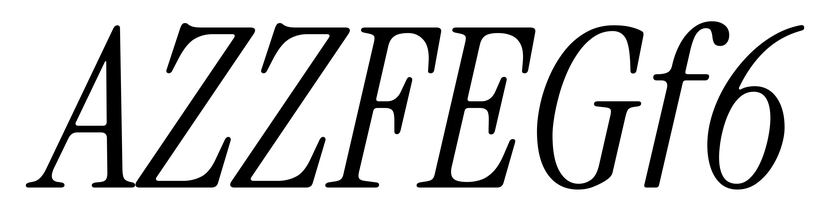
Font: InstrumentSerif-Italic